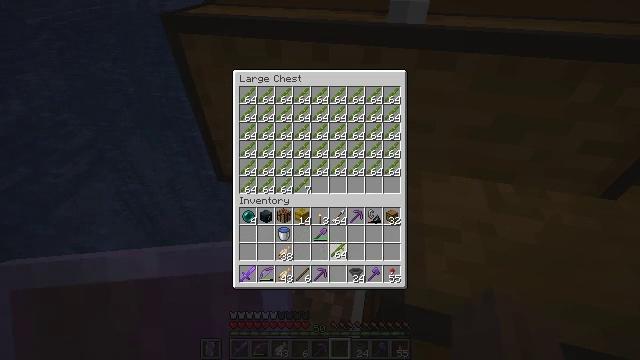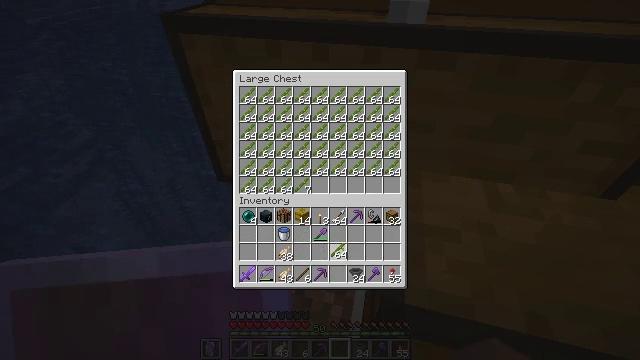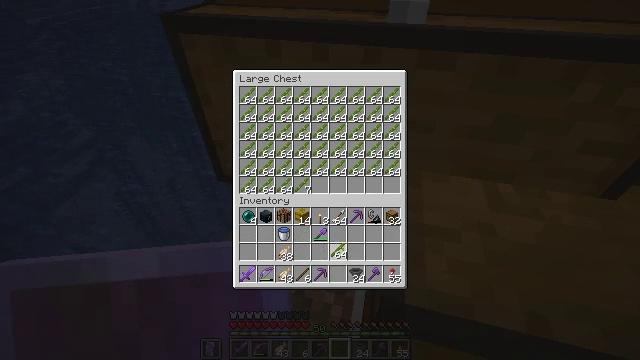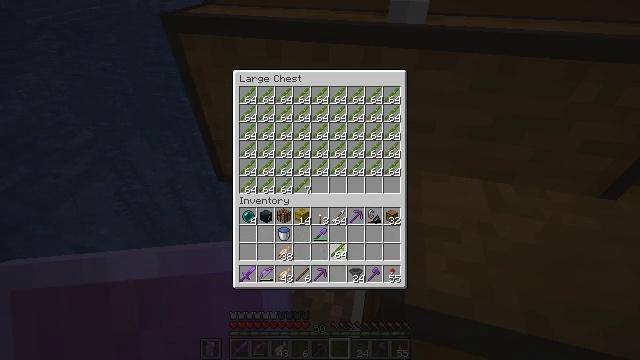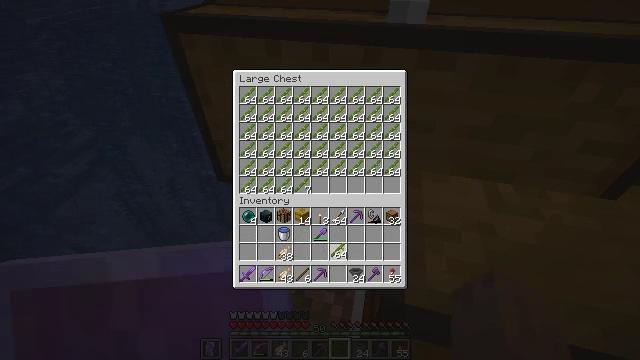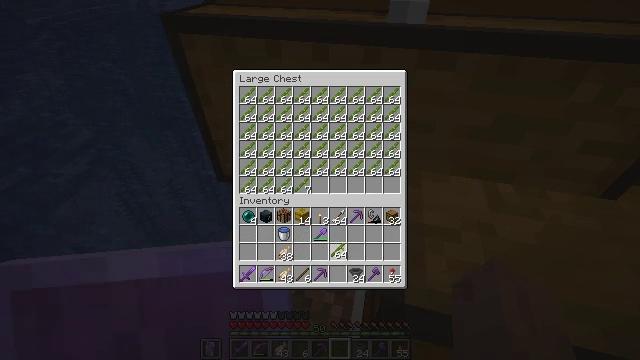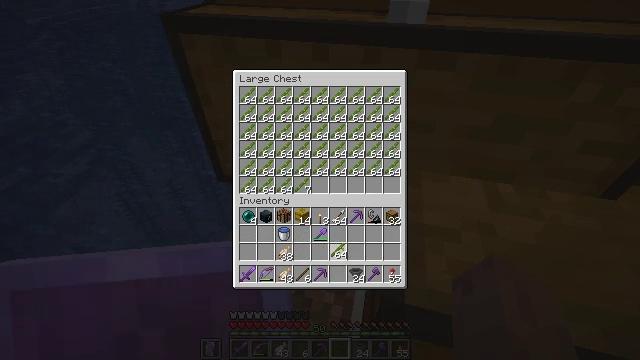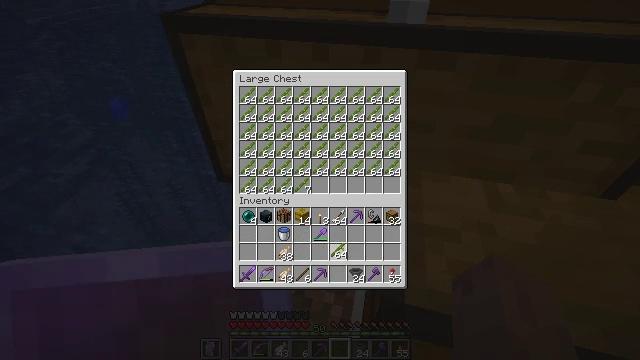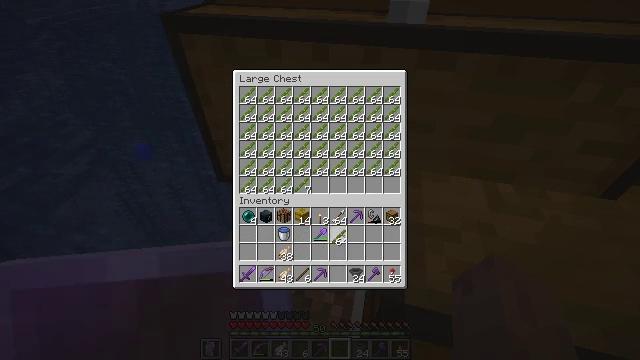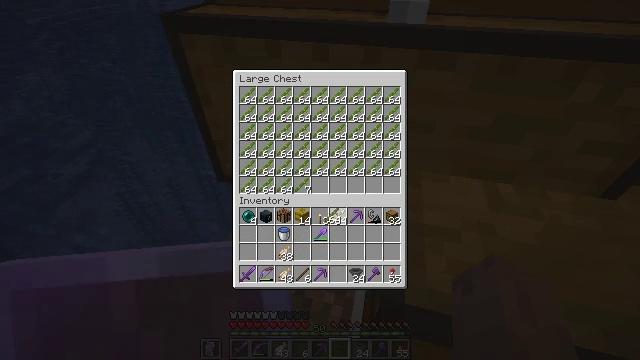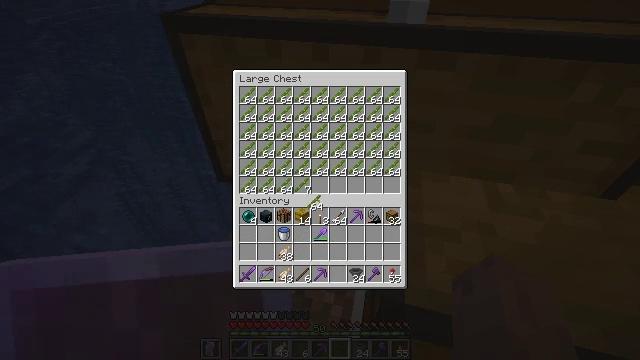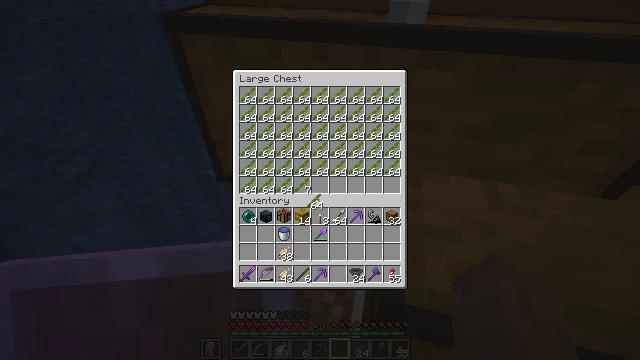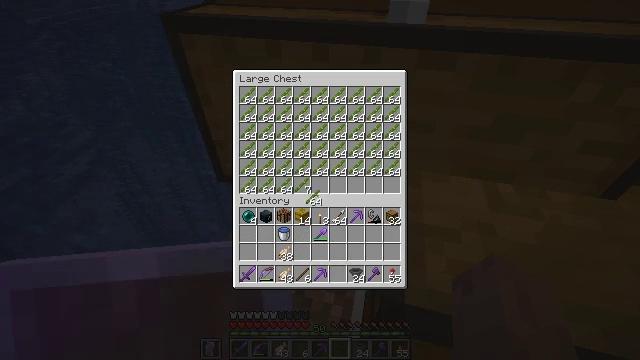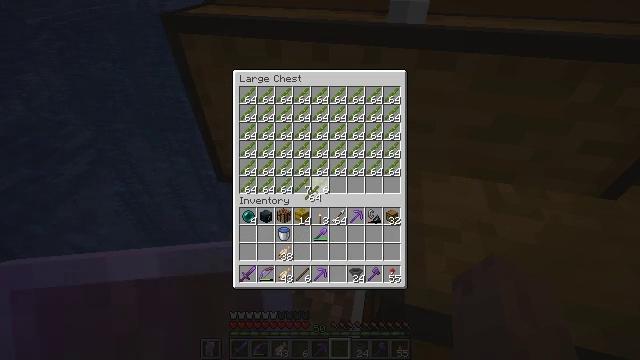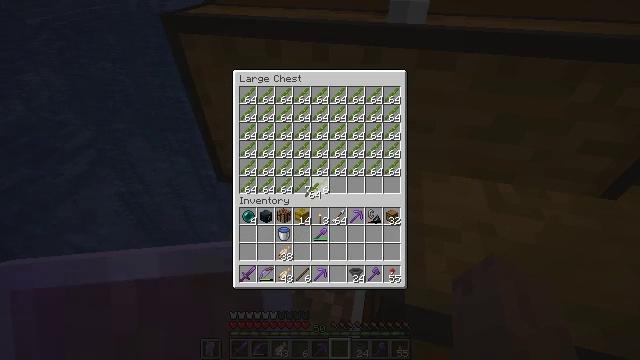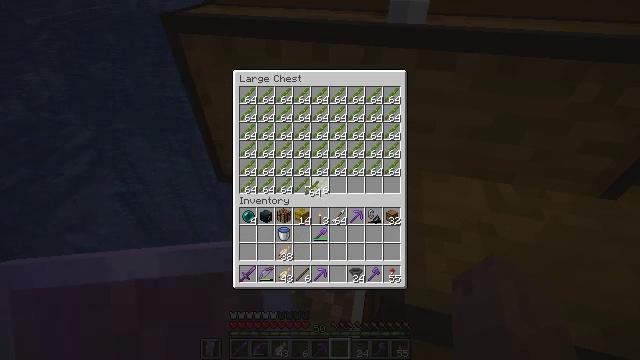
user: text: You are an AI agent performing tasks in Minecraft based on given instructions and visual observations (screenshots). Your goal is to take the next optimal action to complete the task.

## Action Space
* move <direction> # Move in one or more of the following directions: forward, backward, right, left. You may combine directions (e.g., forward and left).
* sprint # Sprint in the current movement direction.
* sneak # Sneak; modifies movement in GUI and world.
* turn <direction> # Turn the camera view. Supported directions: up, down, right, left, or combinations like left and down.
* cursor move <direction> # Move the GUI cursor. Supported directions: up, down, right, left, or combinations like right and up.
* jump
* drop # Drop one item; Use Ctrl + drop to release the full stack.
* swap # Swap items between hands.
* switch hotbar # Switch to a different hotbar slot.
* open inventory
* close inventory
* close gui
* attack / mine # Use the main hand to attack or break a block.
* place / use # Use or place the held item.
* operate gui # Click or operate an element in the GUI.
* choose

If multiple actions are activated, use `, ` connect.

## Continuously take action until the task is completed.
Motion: motion action
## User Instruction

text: Break the chest to retrieve items inside.
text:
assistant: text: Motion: sneak, attack / mine
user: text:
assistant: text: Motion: sneak, attack / mine
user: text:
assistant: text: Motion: sneak
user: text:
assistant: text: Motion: sneak
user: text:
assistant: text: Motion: sneak
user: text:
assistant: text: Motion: sneak
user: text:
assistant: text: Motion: sneak
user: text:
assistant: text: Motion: sneak, turn up
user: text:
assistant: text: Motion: turn up
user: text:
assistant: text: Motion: turn left and up
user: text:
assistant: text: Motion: no_op
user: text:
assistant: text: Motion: no_op
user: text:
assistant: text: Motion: no_op
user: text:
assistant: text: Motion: no_op
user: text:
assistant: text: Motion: no_op
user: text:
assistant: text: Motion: no_op
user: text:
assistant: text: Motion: no_op
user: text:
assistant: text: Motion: no_op
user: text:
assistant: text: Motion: no_op
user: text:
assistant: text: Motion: no_op
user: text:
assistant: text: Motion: no_op
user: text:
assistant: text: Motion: no_op
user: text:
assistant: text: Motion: no_op
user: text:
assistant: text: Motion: turn right
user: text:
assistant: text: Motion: no_op
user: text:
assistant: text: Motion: no_op
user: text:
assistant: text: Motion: attack / mine
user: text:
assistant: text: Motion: attack / mine
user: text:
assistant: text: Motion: attack / mine
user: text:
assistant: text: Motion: no_op